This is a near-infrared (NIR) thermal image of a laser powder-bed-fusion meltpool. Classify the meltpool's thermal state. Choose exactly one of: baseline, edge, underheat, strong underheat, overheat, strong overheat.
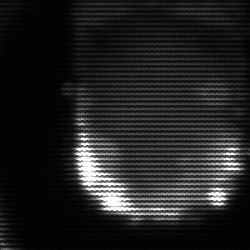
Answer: baseline